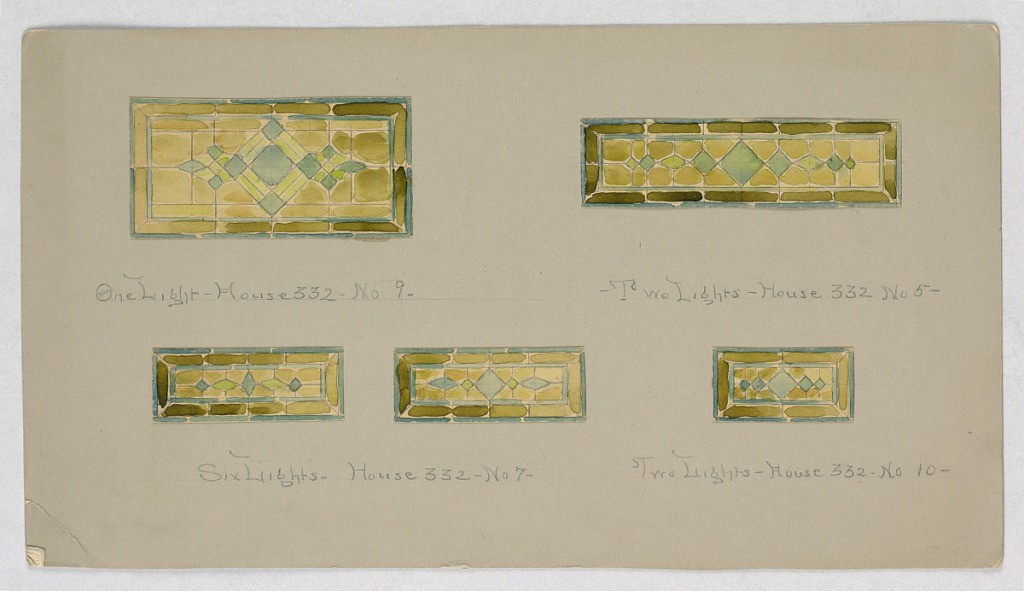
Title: Design for stained glass
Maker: Alice Cordelia Morse, American, 1863–1961
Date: late 19th century
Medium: Brush and gouache, watercolor on paper mounted on tan illustration board
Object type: Drawing
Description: Five designs, similar but with variations. All yellow, framed with dark olive green and filled with row of diamonds.